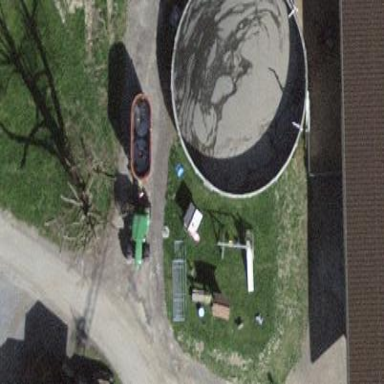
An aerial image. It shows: Storage tank that is man-made.